RGB frame:
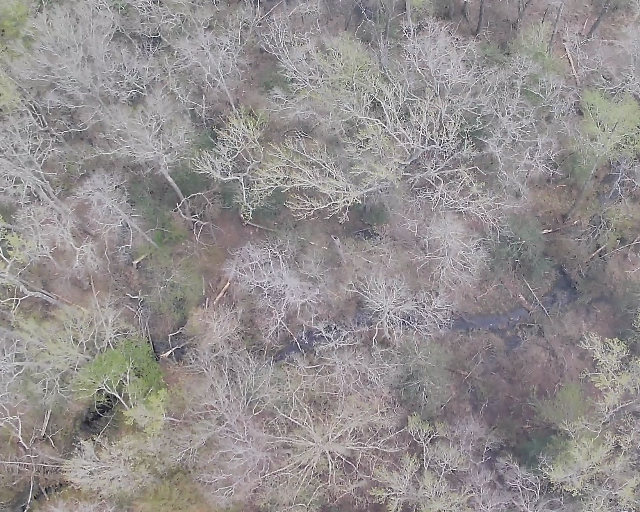
Thermal frame:
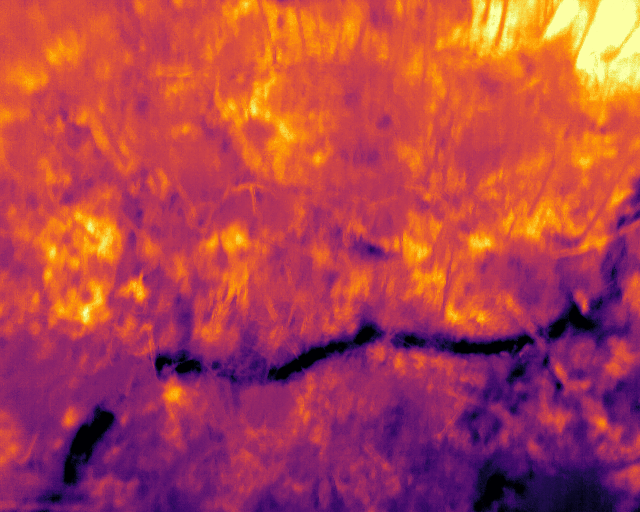
Captured: 2026-02-26 03:10:26
Pixels at or above 80 °C: 0 (fraction of frame: 0)